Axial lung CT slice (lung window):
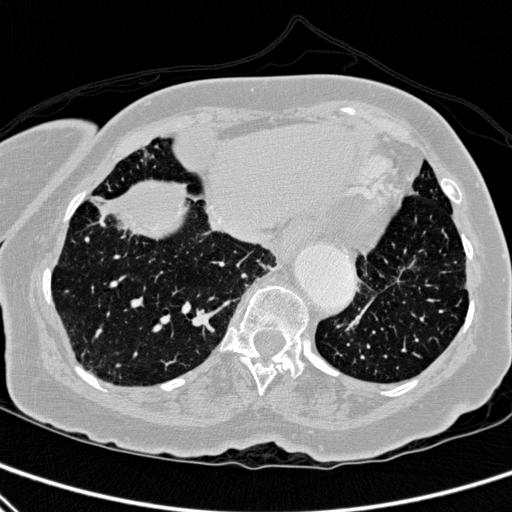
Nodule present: no